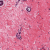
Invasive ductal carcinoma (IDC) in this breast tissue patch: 0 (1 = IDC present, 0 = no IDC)